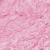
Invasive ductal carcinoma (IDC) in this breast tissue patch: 0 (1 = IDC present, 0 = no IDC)